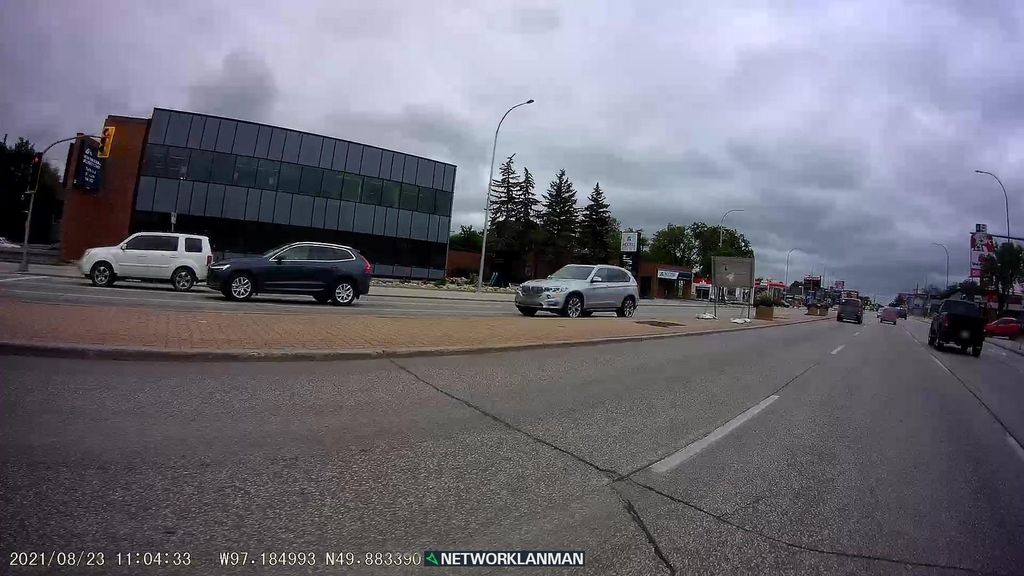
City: winnipeg